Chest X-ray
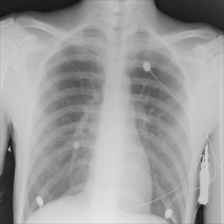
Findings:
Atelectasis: negative
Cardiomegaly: negative
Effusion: negative
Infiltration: negative
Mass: negative
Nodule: negative
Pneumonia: negative
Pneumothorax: negative
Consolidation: negative
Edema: negative
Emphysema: negative
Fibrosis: negative
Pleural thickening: negative
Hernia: negative